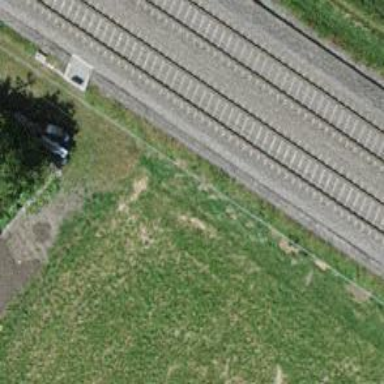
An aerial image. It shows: Track road with grade4 tracktype.